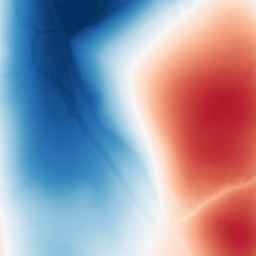
Category: trend_removal
Decomposition family: polynomial
Decomposition parameters: degree: 3
Upsampling method: quintic
Upsampling parameters: scale: 4
Upsampling scale: 4